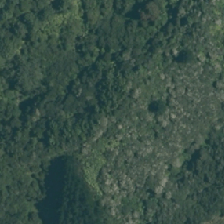
Land cover: manuka_kanuka